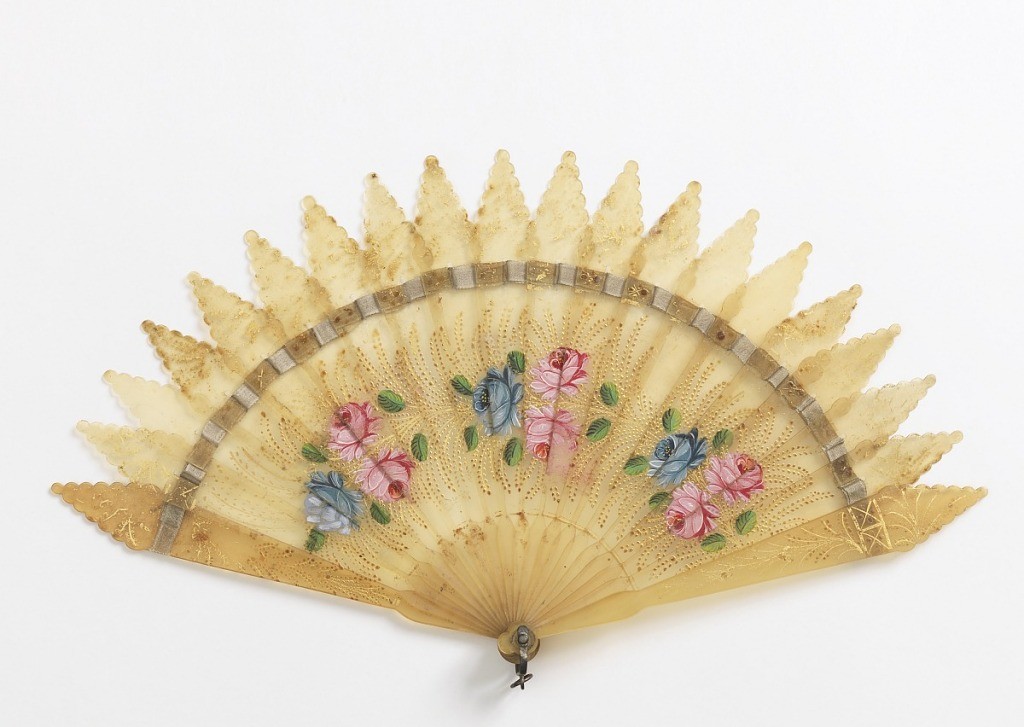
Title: Brisé fan and case
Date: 1820–1830
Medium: Painted and gilded horn sticks, silk ribbon
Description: Brisé fan of translucent, off-white horn with scalloped points at the top, painted with clusters of blue and red roses and sprays of gold leaves.